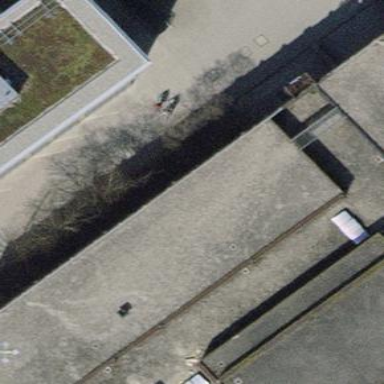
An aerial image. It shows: Building with gravel roof.